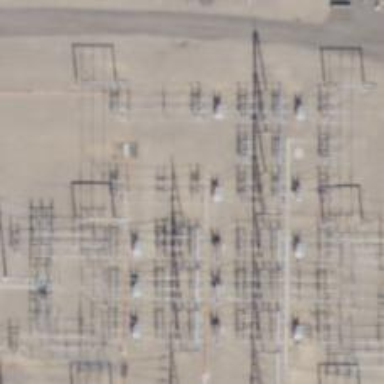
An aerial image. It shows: Switch used for power control.